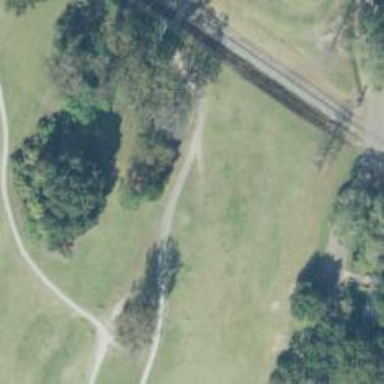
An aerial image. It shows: Path for both roads and golfers.